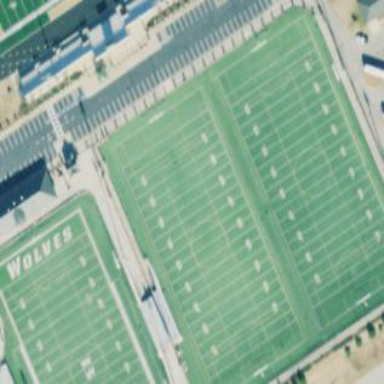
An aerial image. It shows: Artificial turf pitch used for American football.